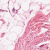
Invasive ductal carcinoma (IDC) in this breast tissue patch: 0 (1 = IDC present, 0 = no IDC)